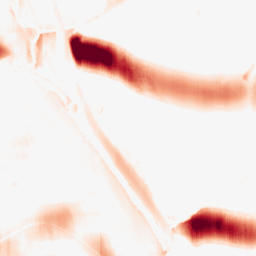
Category: morphological
Decomposition family: morphological_ellipse
Decomposition parameters: operation: opening
width: 50
height: 5
Upsampling method: lanczos
Upsampling parameters: scale: 2
Upsampling scale: 2